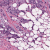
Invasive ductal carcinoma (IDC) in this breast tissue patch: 1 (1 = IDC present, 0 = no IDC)